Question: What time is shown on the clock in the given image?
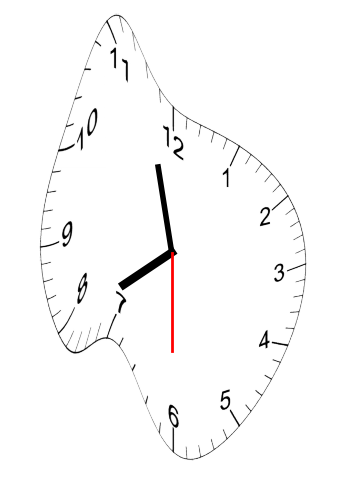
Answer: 07:57:30